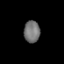
Tissue: prostate
Cell type: Fibroblasts
Senescence score: 0.7244
Nuclear area (px): 343
Mean DAPI intensity: 114.327